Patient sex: M
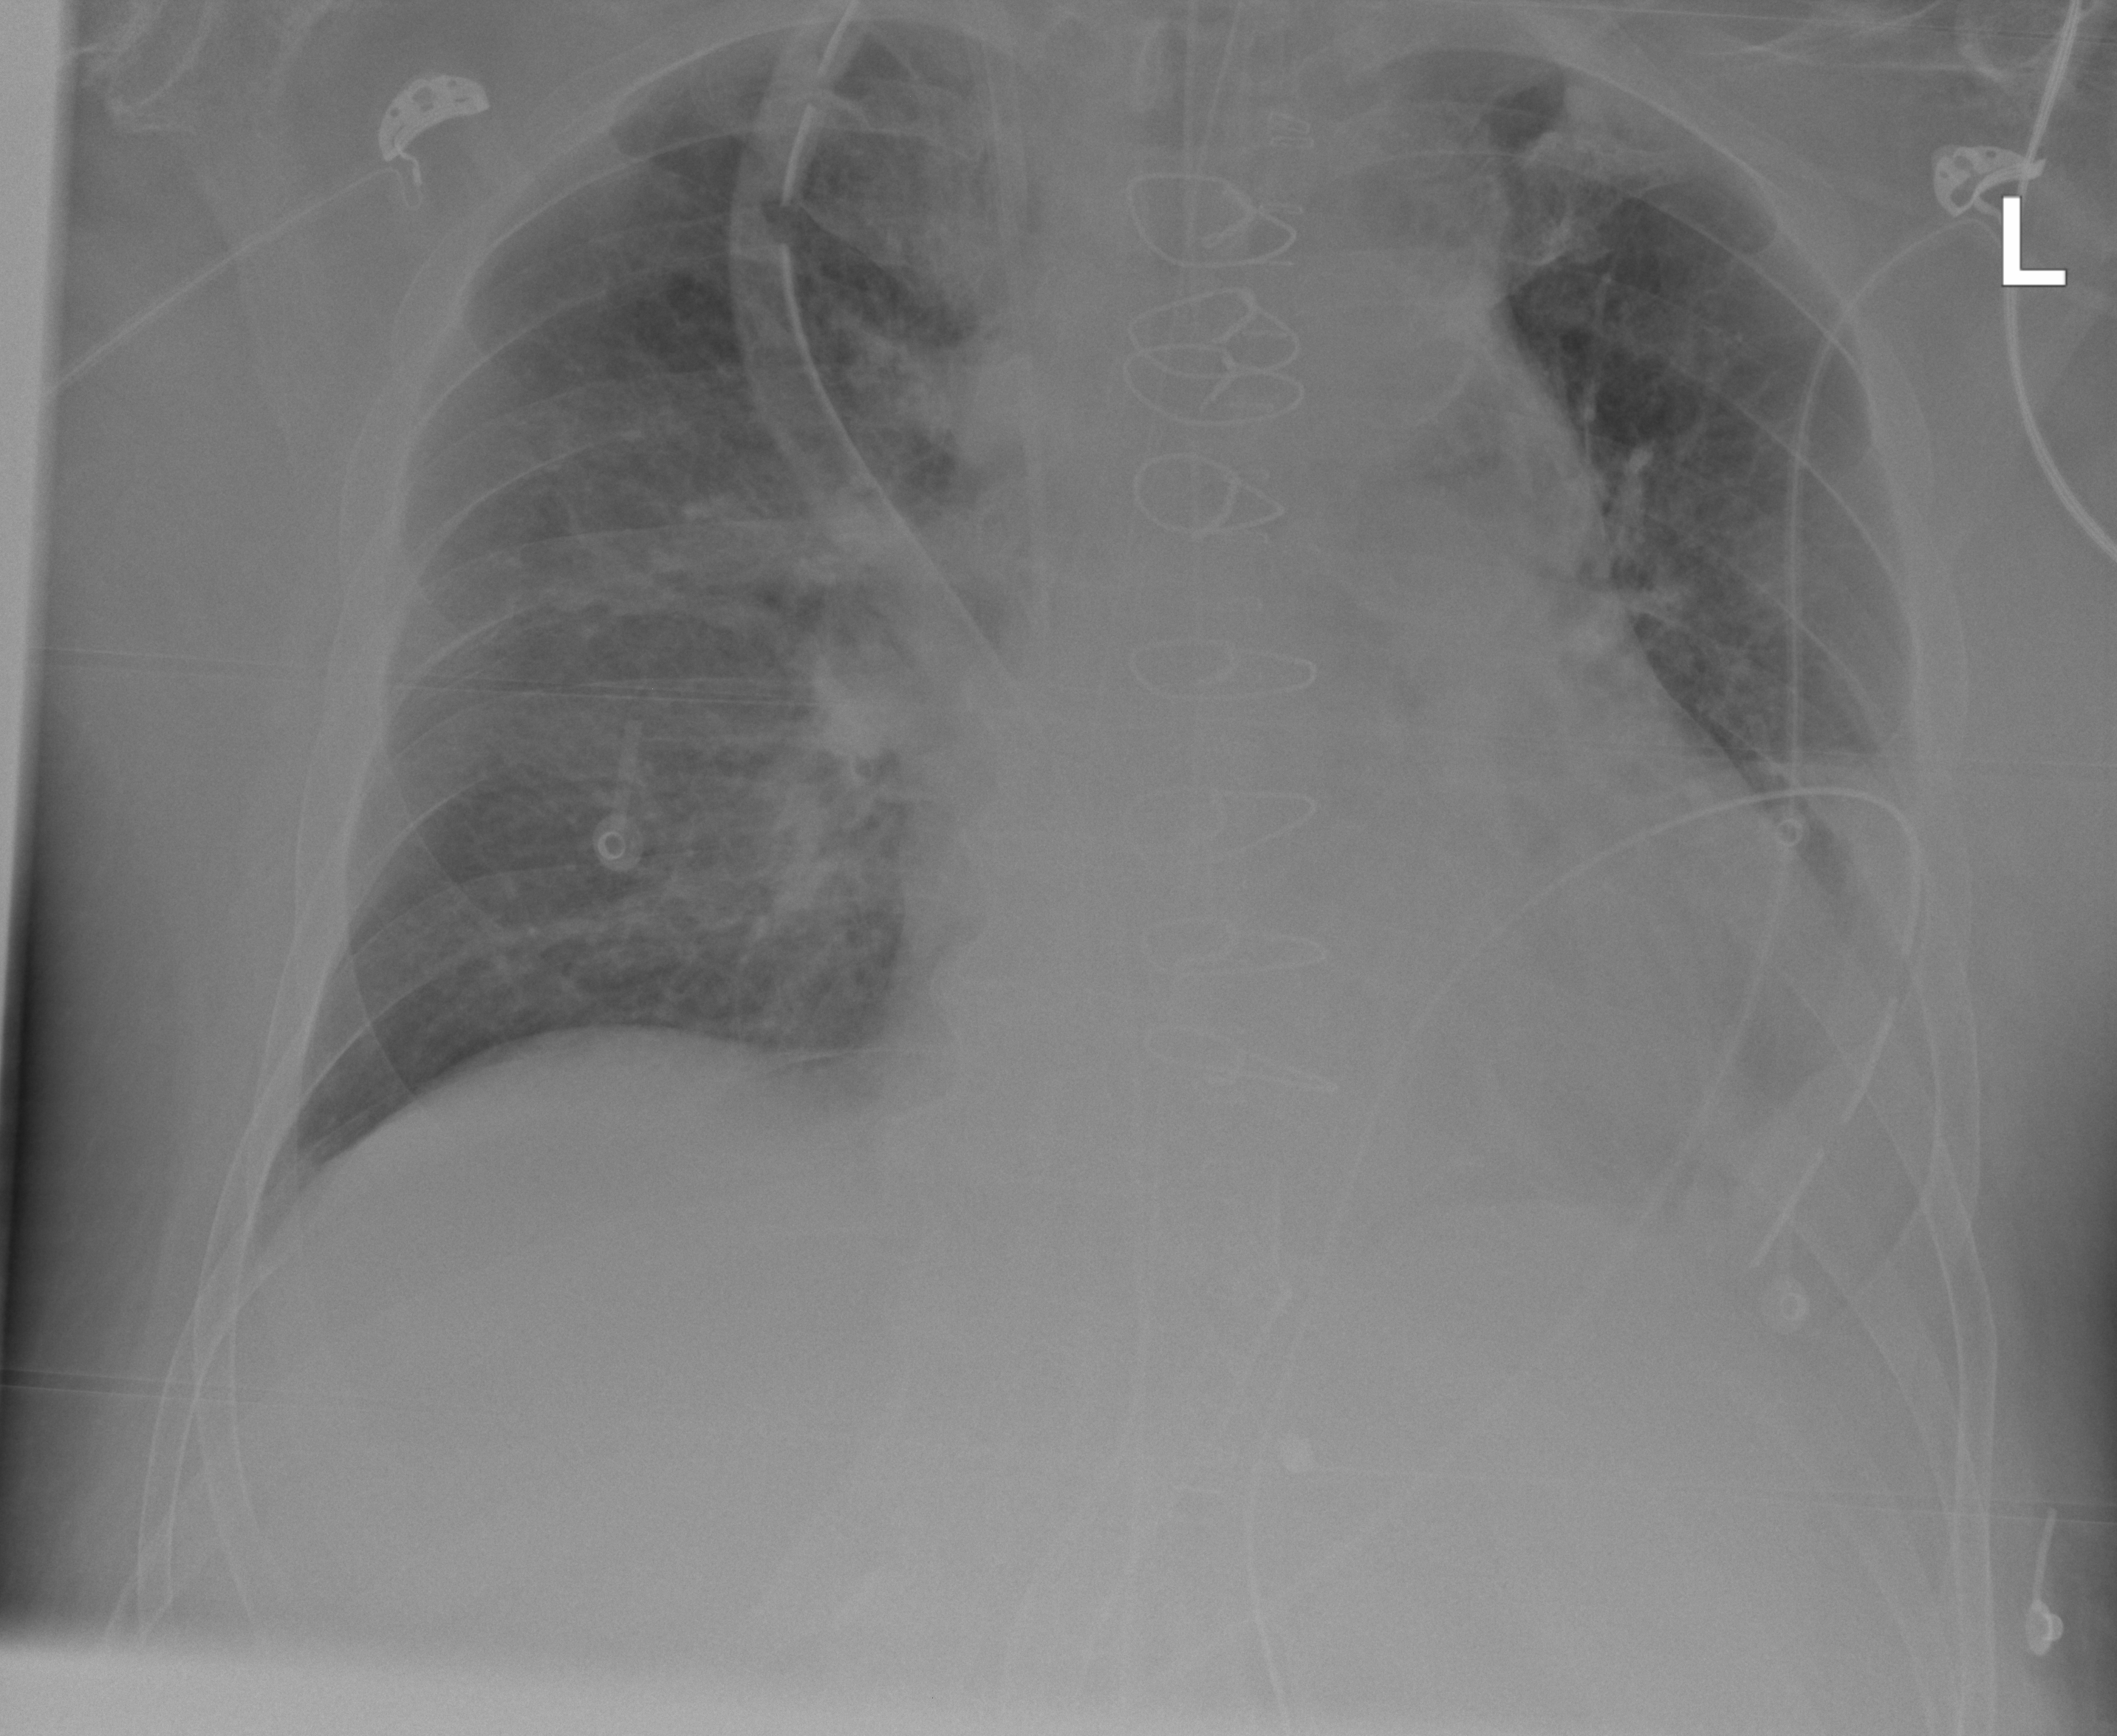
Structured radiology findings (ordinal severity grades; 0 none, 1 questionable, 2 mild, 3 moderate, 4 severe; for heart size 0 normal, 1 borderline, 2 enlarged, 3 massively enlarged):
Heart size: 2
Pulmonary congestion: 2
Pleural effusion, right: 1
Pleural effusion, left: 2
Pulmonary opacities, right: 1
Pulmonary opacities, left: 1
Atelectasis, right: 0
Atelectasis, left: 2